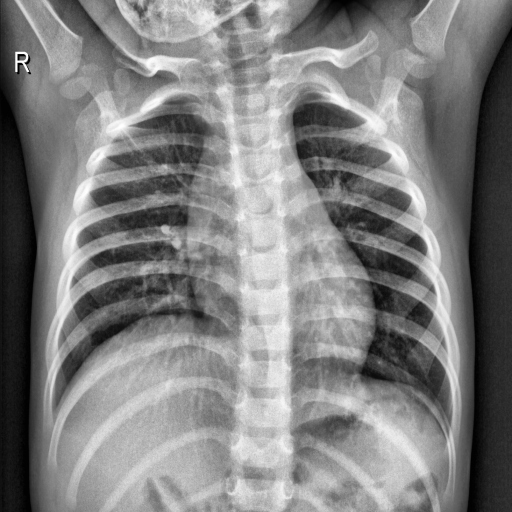
Finding: NORMAL